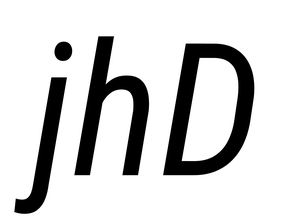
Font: Roboto-Italic_Condensed_Italic